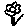
Label: flower